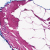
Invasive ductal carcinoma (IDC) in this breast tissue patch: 0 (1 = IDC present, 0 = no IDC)